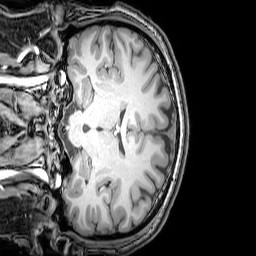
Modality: T1w
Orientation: coronal
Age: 23
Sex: male
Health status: healthy
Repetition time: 0.081 s
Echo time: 0.037 s